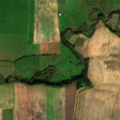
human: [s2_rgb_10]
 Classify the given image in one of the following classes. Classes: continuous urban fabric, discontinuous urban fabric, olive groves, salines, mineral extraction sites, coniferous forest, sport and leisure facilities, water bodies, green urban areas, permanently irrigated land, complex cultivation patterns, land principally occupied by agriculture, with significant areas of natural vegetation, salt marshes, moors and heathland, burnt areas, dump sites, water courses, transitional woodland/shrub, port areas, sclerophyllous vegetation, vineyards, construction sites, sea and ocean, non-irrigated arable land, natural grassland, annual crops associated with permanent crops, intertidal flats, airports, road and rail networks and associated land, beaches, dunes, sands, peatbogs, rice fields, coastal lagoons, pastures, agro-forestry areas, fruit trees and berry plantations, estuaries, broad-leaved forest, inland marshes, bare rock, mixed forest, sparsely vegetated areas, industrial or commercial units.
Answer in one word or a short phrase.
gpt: non-irrigated arable land, complex cultivation patterns, land principally occupied by agriculture, with significant areas of natural vegetation